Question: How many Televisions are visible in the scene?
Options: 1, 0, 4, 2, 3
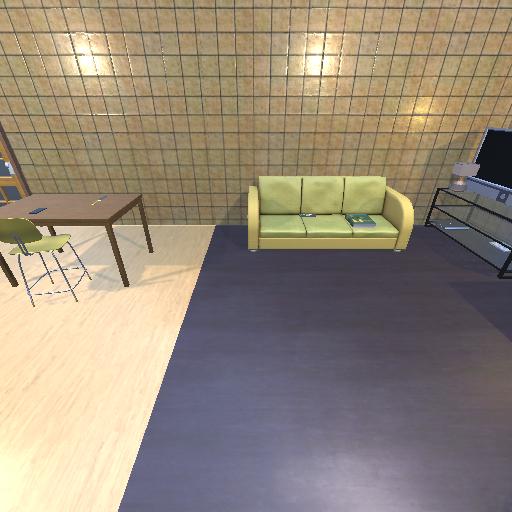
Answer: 1